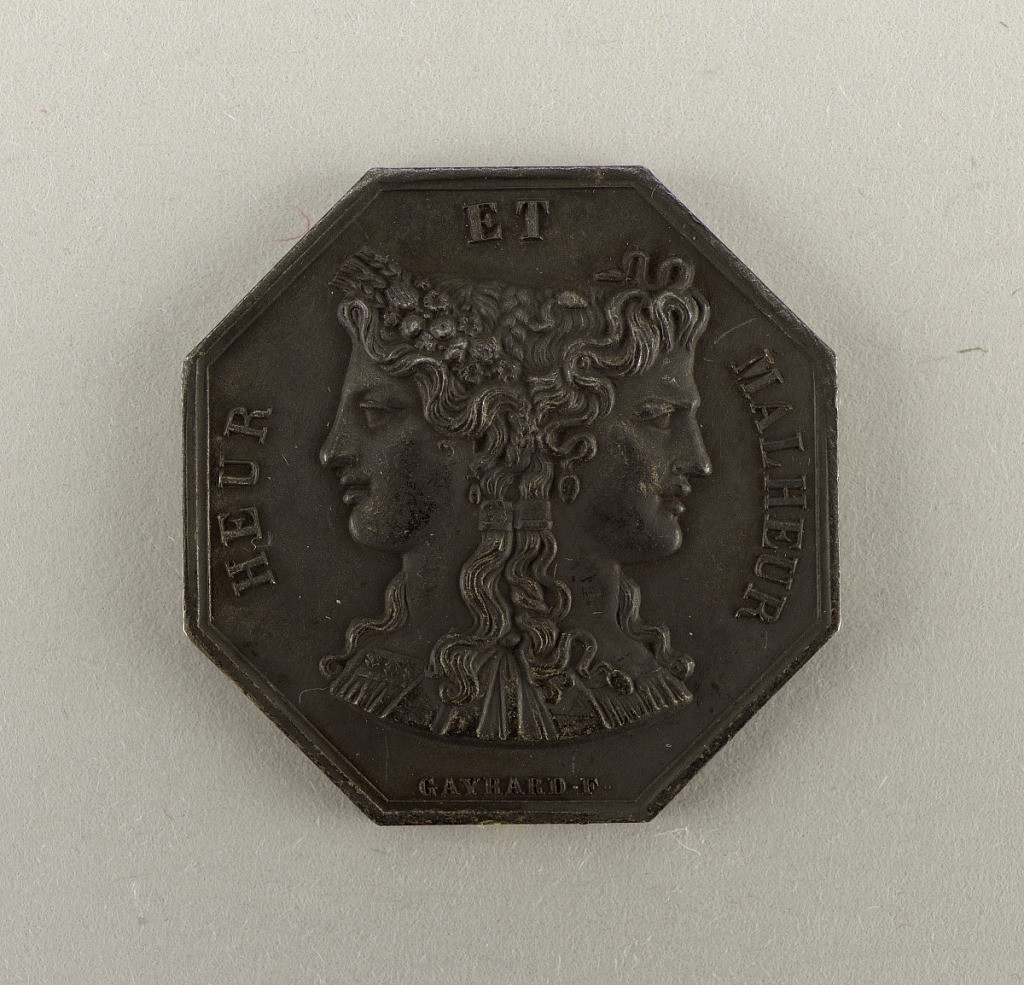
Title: Token
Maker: Raymond Gayrard, French, 1777 - 1858
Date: early 19th century
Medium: Cast silver
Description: Octagonal gambling token. Obverse shows the double bust of young Janus. Inscription: HEUR ET MALHEUR (fortune and misfortune) / GAYRARD-F. Reverse: Standing wizard. Inscription: HEUREUX QUI-PEUT DEVINER.